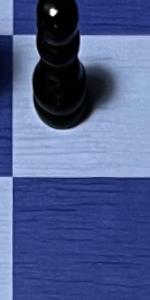
Label: Empty